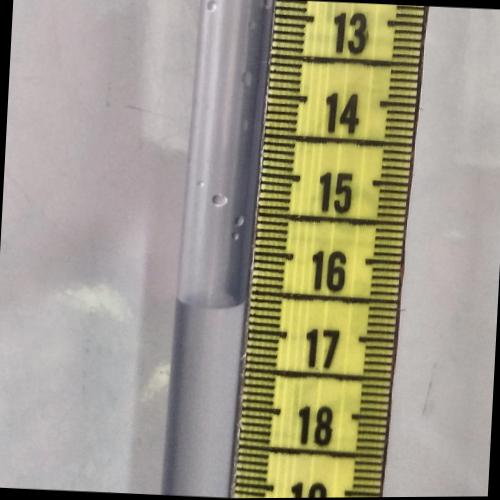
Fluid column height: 16.7 cm